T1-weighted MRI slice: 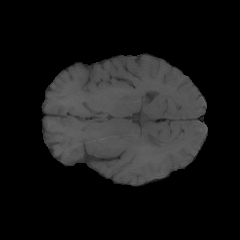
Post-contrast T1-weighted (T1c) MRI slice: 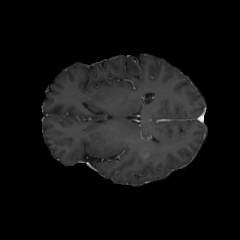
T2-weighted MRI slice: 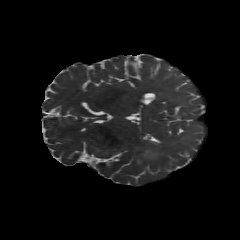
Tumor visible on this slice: yes